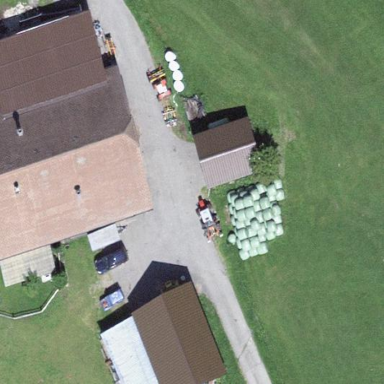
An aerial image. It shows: Farmyard area.